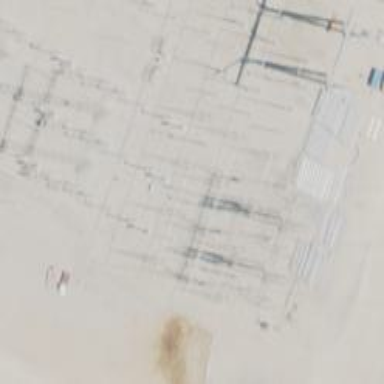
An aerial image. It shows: Switch for power supply.